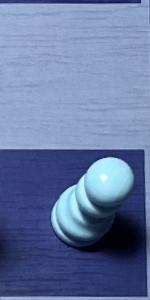
Label: Pawn_White